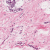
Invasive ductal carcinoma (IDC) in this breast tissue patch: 0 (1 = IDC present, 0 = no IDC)